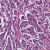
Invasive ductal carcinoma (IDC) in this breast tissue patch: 1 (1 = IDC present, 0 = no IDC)